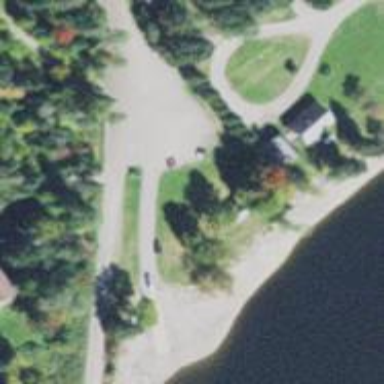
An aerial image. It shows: Slipway on service road for leisure land activities.